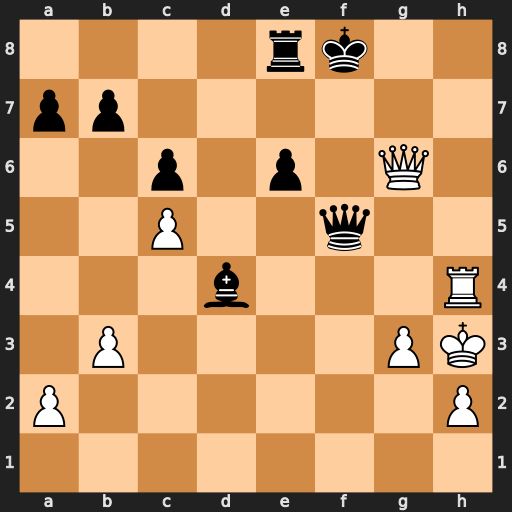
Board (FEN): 4rk2/pp6/2p1p1Q1/2P2q2/3b3R/1P4PK/P6P/8
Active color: w
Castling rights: -
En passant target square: -
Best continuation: Qxf5+ exf5 Rxd4